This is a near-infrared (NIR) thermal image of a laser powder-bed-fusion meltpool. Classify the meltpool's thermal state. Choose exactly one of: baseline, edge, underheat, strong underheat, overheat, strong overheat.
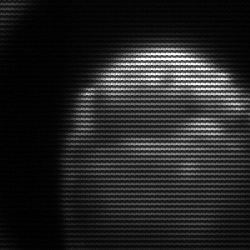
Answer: edge